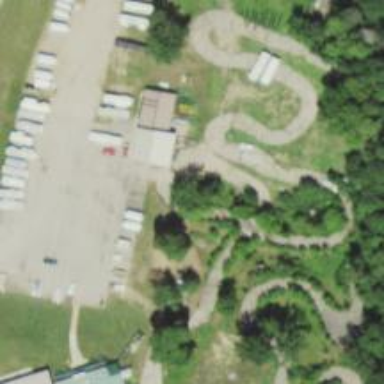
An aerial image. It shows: Karting raceway bridge.